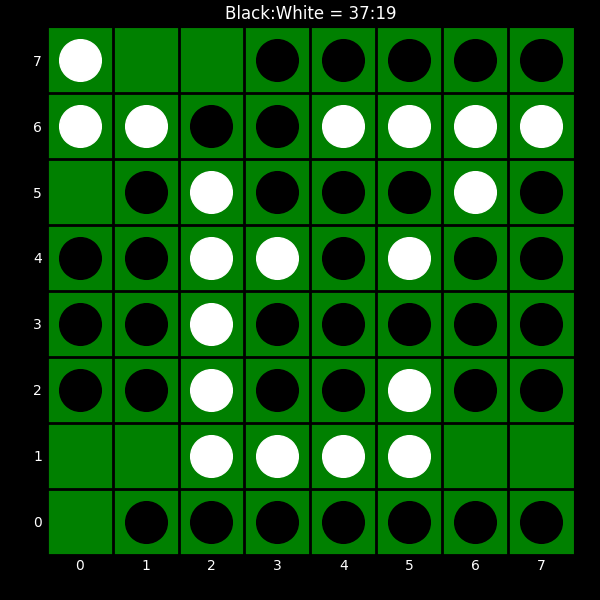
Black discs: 37
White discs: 19